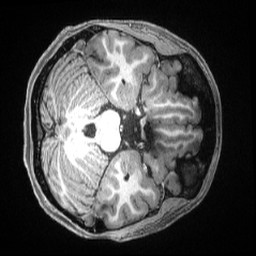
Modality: T1w
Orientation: axial
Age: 21
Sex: female
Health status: ill
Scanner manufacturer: siemens
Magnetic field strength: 3 T
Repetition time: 2.5 s
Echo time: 0.00181 s